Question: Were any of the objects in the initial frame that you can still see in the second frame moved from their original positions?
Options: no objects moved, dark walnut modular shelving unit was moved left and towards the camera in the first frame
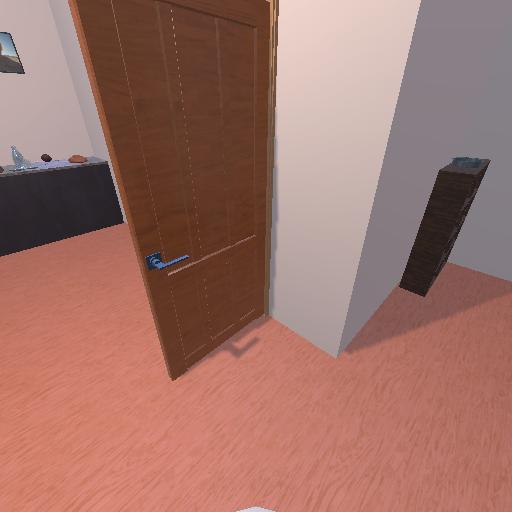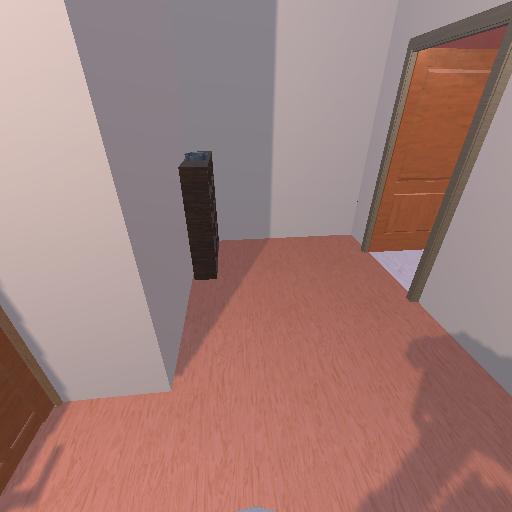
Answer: no objects moved